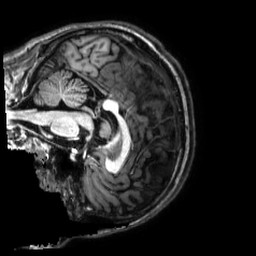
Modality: T1w
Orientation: sagittal
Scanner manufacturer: philips
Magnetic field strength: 3 T
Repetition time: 0.0096 s
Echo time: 0.0046 s